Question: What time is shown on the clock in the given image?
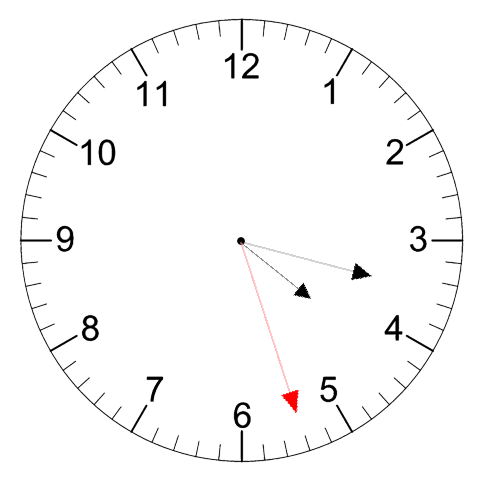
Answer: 04:17:27